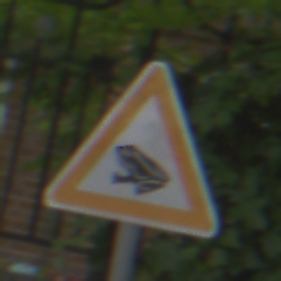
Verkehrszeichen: AmphibienwanderungRechts
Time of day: MorningAfternoon
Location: Outdoor (Urban)
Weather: Overcast
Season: NotSpecified
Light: Natural